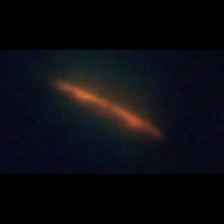
Taxon: Psuedo-nitzschia
Group: Diatoms